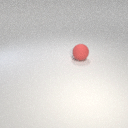
large red rubber sphere